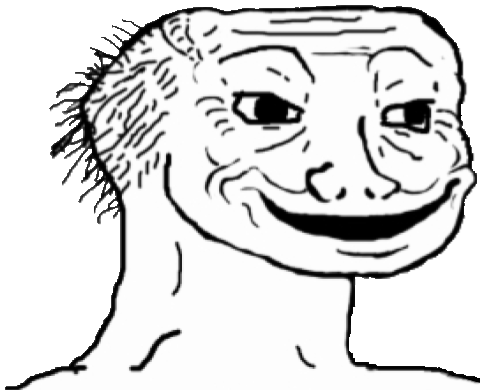
Label: 5_Brainlet